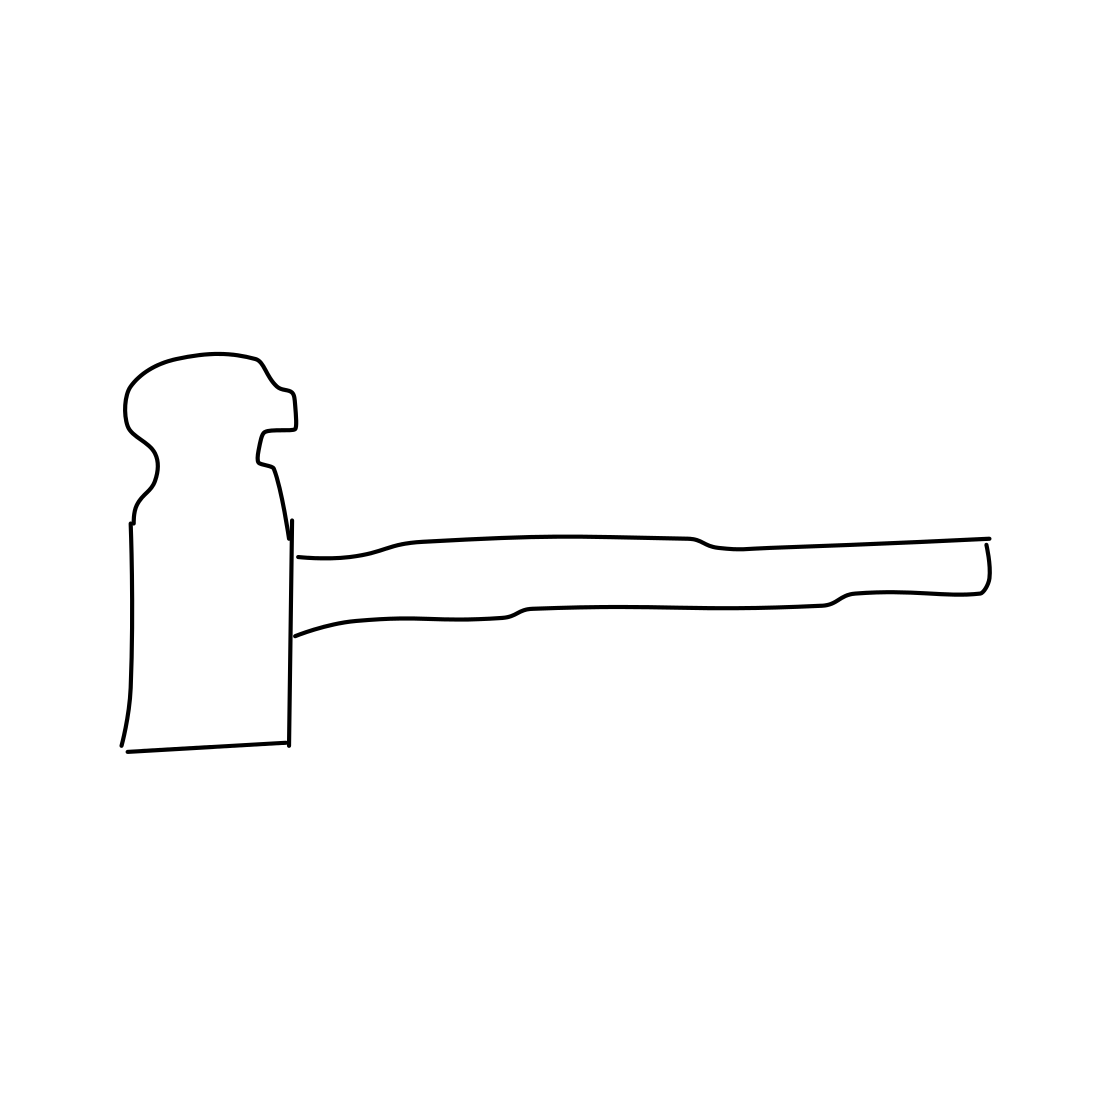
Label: hammer